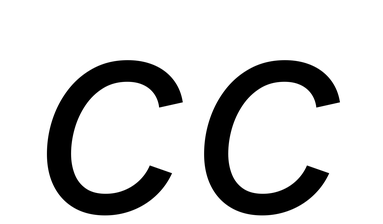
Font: Inter-Italic_Italic